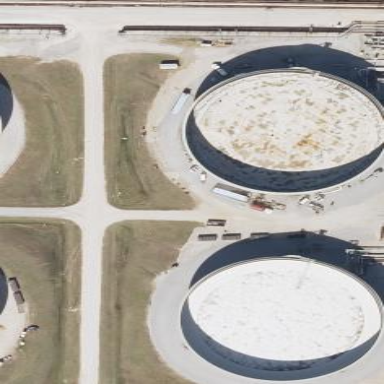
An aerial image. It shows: Storage tank that is man-made.